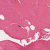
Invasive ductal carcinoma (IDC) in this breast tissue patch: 0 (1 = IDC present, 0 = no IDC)